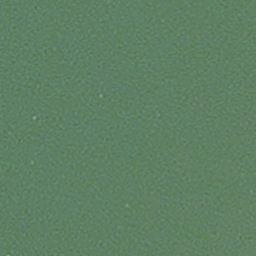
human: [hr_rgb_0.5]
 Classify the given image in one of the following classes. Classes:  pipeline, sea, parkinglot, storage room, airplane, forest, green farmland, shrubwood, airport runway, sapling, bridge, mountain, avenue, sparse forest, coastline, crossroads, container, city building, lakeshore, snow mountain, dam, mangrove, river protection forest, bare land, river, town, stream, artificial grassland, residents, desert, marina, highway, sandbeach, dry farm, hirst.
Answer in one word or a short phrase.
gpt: sea